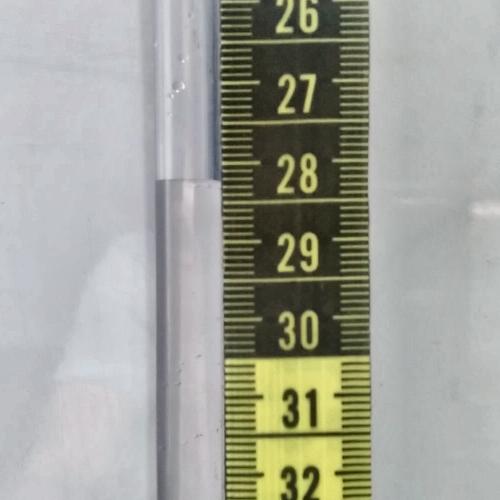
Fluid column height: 28.2 cm